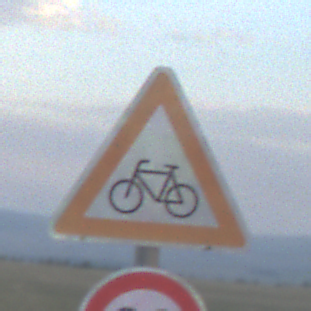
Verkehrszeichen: RadverkehrRechts
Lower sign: Geschwindigkeit90
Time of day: SunriseSunset
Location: Outdoor (Nature)
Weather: PartlyCloudy
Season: NotSpecified
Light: Natural